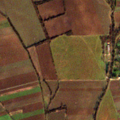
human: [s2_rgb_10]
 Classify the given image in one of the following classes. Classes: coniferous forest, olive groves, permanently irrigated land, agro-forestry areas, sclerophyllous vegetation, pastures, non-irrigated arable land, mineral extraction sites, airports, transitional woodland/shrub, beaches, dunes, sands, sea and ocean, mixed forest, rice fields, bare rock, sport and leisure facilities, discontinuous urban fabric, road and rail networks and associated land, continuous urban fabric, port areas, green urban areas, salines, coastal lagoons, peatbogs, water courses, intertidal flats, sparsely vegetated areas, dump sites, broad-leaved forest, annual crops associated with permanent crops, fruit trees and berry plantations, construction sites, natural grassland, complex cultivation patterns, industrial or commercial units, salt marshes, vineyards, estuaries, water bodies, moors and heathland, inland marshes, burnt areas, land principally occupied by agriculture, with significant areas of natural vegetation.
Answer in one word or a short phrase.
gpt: discontinuous urban fabric, non-irrigated arable land, pastures